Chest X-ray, PA view. Patient: 62 years old, sex M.
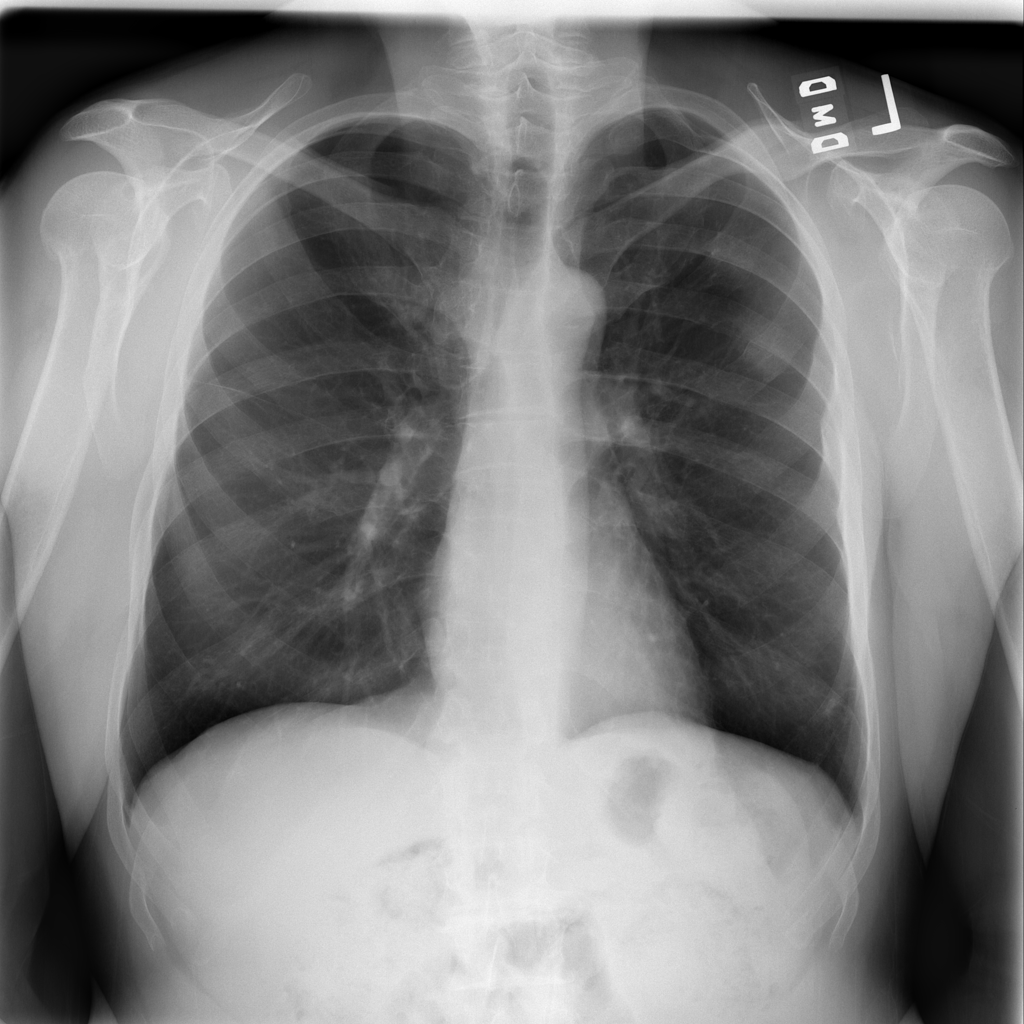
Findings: No Finding